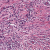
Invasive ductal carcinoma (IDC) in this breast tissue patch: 1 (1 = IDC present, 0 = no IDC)